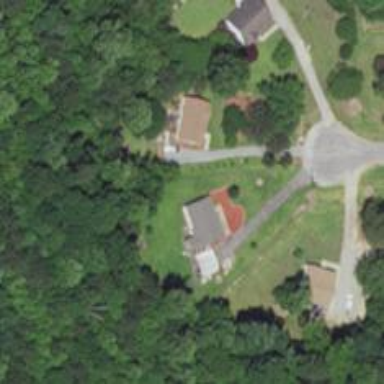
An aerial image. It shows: Driveway leading to service road.